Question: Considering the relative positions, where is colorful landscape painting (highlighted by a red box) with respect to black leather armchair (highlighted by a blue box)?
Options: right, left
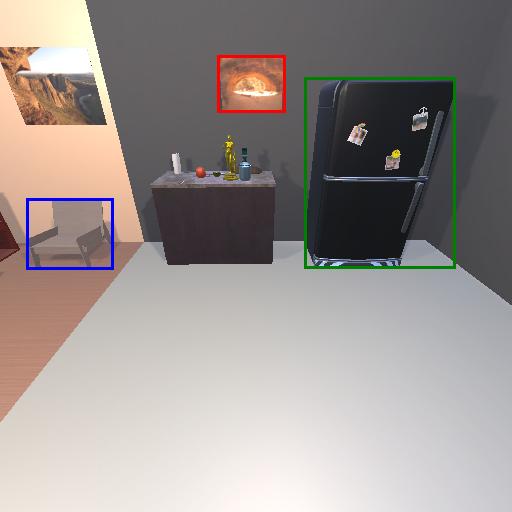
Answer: right